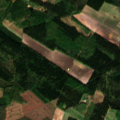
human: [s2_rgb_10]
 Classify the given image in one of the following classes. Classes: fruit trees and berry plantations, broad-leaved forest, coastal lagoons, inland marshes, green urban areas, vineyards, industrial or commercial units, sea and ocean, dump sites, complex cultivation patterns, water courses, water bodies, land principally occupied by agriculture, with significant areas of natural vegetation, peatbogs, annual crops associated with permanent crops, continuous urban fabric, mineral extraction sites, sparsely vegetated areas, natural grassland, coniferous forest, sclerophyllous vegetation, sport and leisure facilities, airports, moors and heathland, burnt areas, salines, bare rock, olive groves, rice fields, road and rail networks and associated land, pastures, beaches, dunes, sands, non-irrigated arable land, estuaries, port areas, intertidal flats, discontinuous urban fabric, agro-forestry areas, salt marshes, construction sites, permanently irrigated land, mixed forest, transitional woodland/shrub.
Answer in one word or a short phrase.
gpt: non-irrigated arable land, broad-leaved forest, coniferous forest, mixed forest